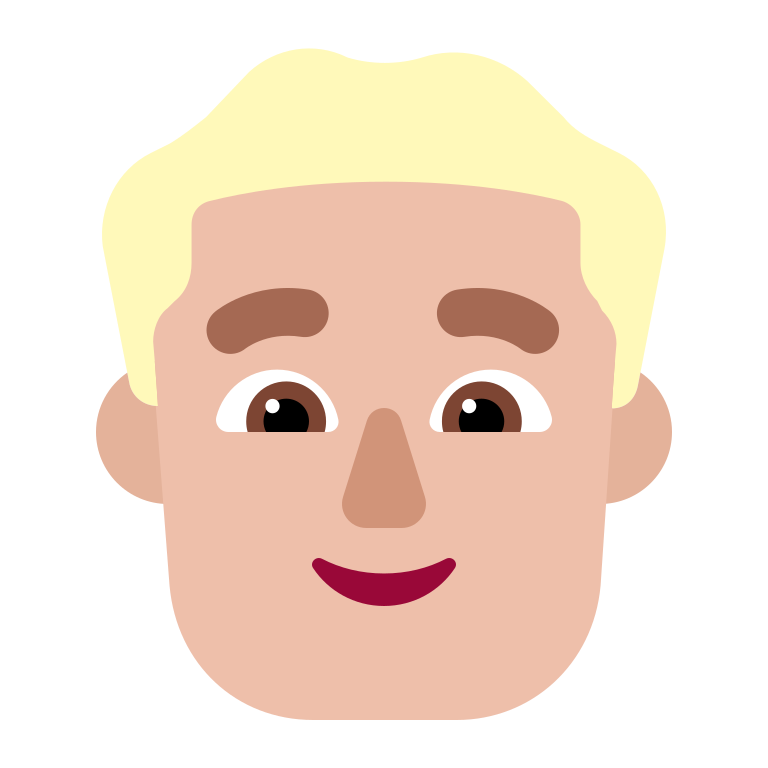
man blonde hair flat  light